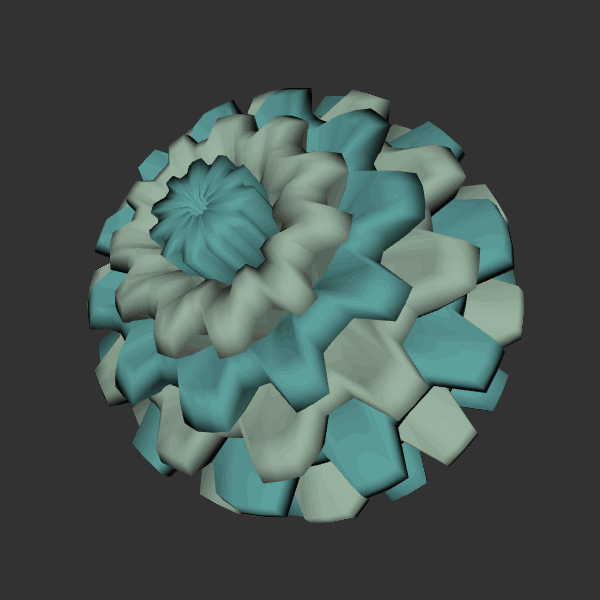
Background: dark